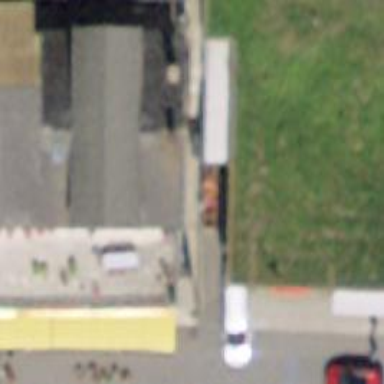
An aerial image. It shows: Restaurant.